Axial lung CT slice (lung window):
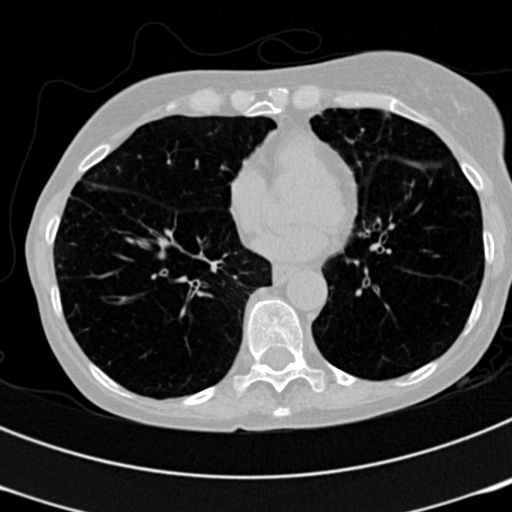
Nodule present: no